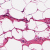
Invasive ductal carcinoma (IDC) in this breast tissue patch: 0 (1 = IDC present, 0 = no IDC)